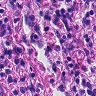
Metastatic tissue present: no